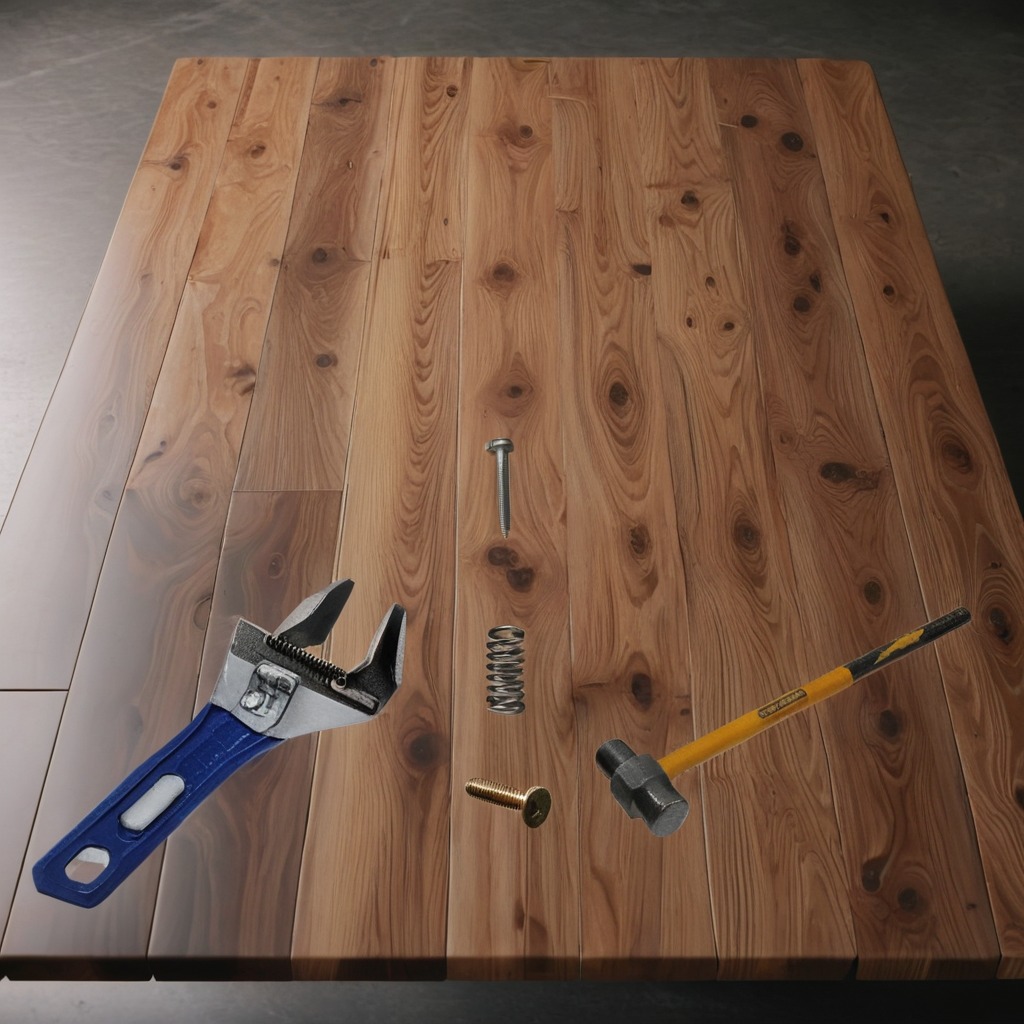
A hammer, an iron nail, a metal machine screw, a coiled metal spring, and a wrench are lying on an oil-spilled wooden table in a vintage motorcycle garage.